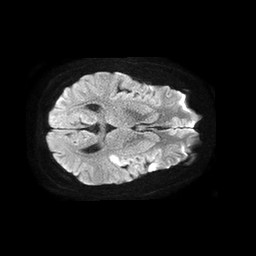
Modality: TRACE
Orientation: axial
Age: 33
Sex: female
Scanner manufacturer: philips
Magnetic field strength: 1.5 T
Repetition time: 4.6 s
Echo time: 0.08941 s